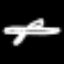
Label: airplane